Interaction volume radius: 5 \u00c5
Interaction volume height: 10 \u00c5
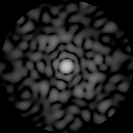
Disorder parameter: 0.8745